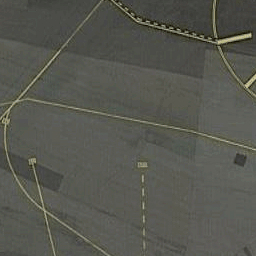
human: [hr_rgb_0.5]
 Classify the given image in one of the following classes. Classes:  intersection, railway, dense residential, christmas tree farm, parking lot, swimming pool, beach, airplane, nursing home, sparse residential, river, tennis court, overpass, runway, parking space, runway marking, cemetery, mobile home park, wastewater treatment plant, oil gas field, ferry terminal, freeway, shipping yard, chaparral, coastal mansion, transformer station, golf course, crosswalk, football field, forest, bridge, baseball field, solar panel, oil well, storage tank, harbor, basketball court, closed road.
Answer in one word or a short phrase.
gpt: runway marking